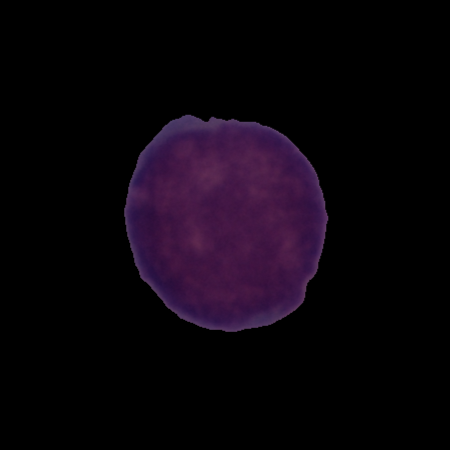
Label: healthy